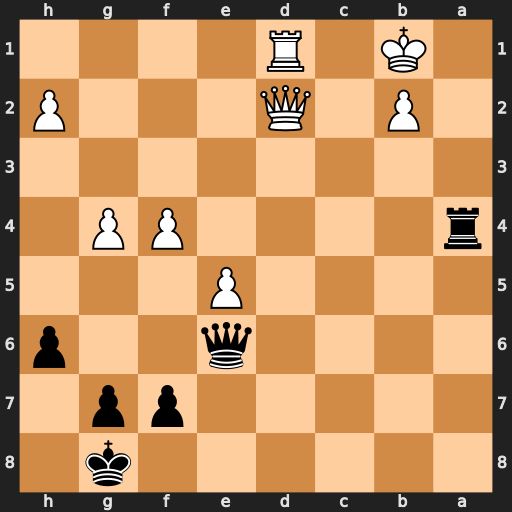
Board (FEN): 6k1/5pp1/4q2p/4P3/r4PP1/8/1P1Q3P/1K1R4
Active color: b
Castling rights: -
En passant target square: -
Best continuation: Qa2+ Kc2 Rc4+